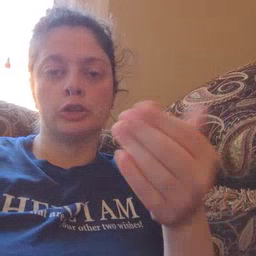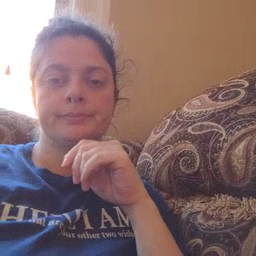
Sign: book